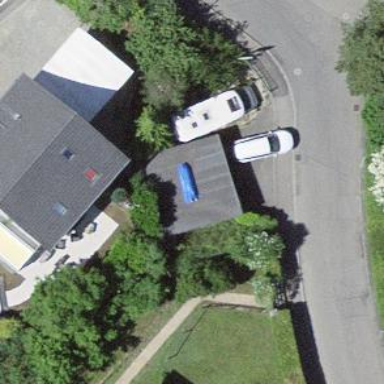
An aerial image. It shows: Garage building.